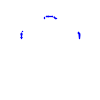
Particle: pion